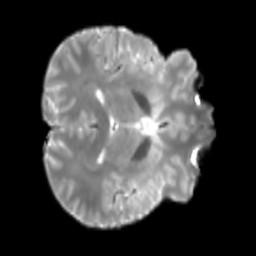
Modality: T2w
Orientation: axial
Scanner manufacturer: siemens
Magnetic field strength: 3 T
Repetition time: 4 s
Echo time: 0.0594 s